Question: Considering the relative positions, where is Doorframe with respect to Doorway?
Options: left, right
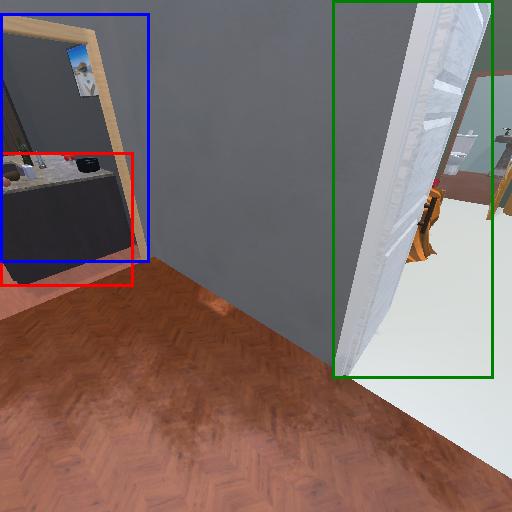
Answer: left